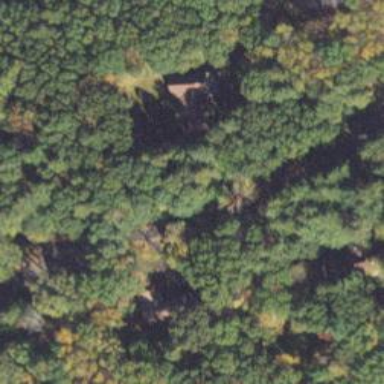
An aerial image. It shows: Residential driveway.